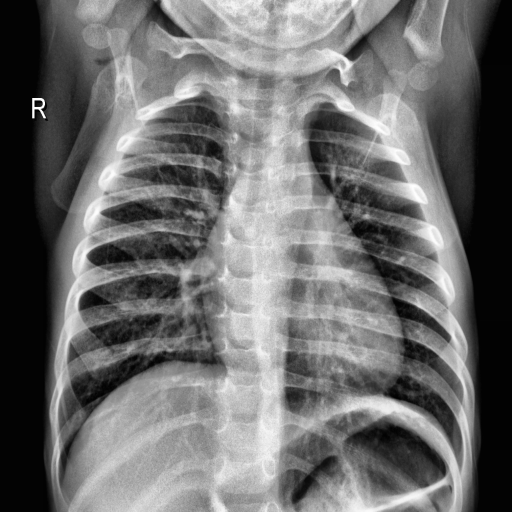
Finding: NORMAL